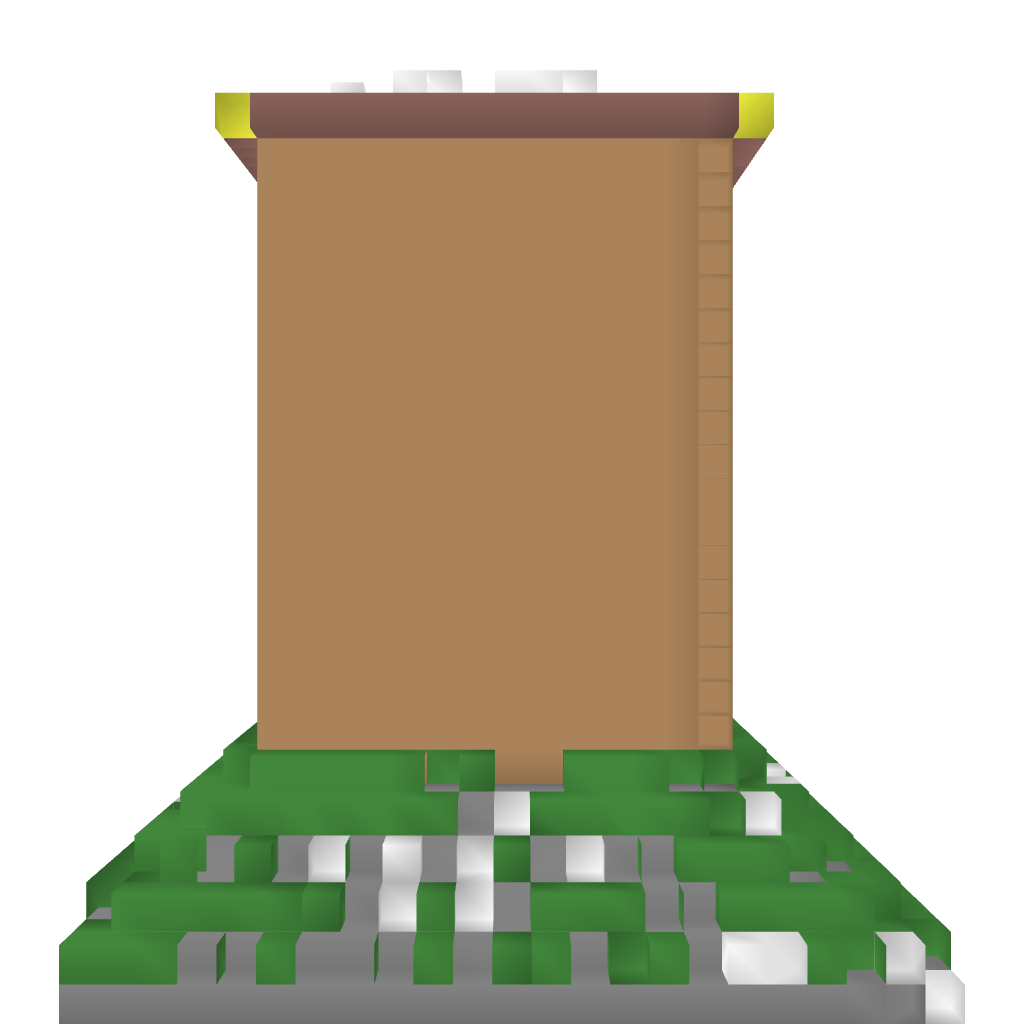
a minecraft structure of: big woodem house good quality